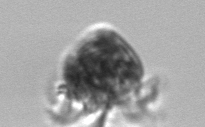
Label: Ciliophora